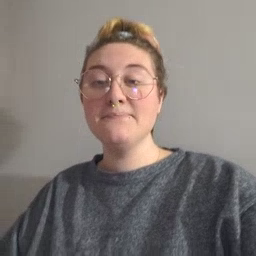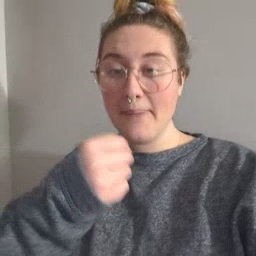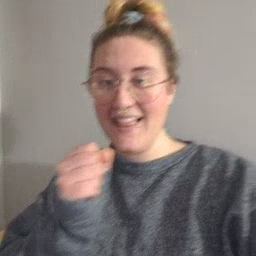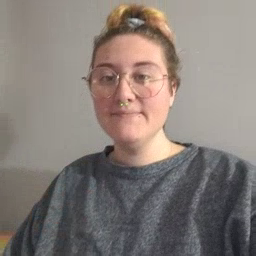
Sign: make